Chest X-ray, PA view. Patient: 24 years old, sex M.
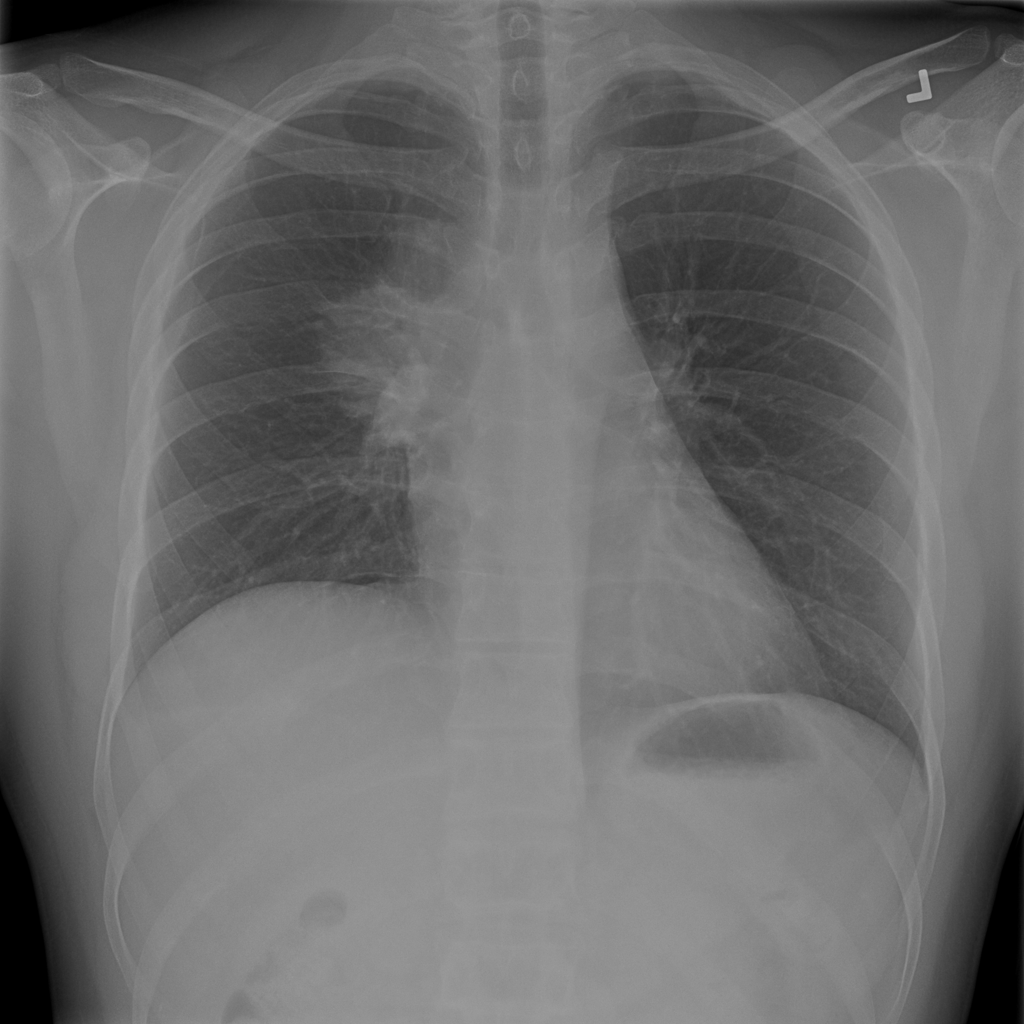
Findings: Mass